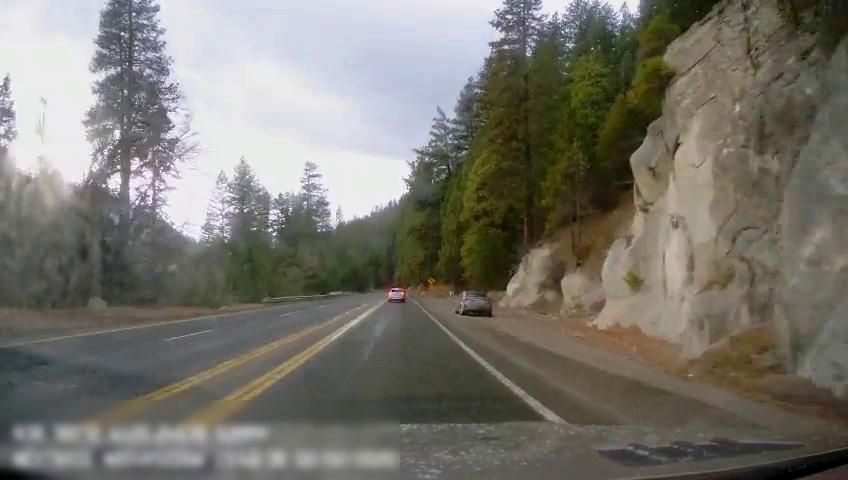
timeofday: Day
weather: Sunny
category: Drivable Space
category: Vehicles | SUV
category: Vehicles | Car
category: Lanes | Alternate Lane
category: Lanes | Current Lane
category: Lanes | Opposite Lane
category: Lanes | Opposite Lane
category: Lanes | Opposite Lane
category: Lanes | Opposite Lane
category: Lanes | Opposite Lane